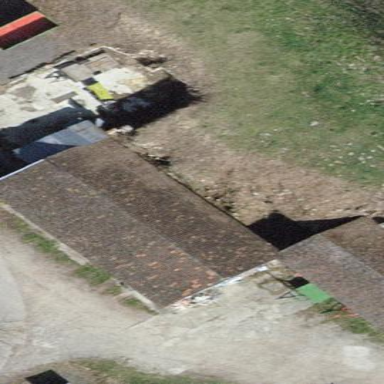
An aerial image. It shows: Farm auxiliary building.